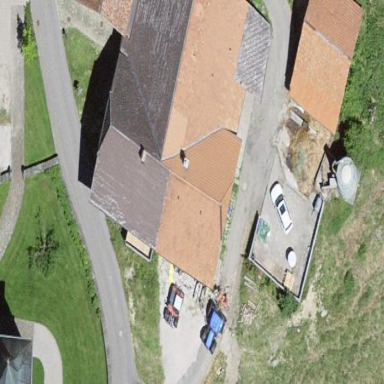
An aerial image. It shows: Farm building.